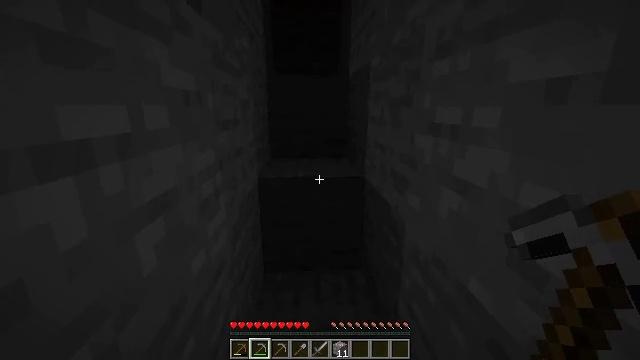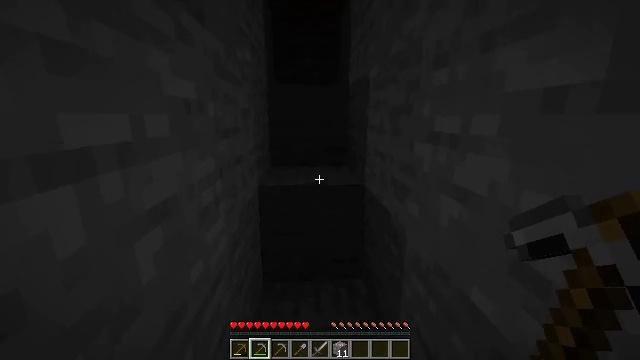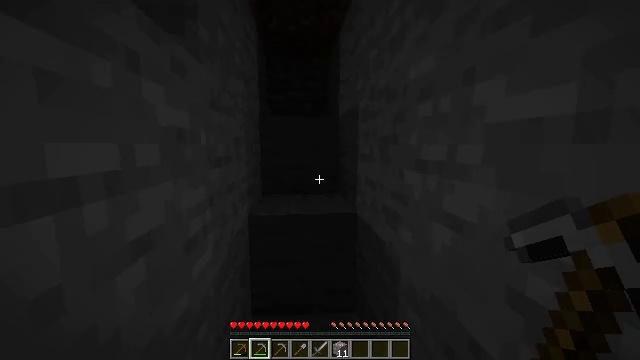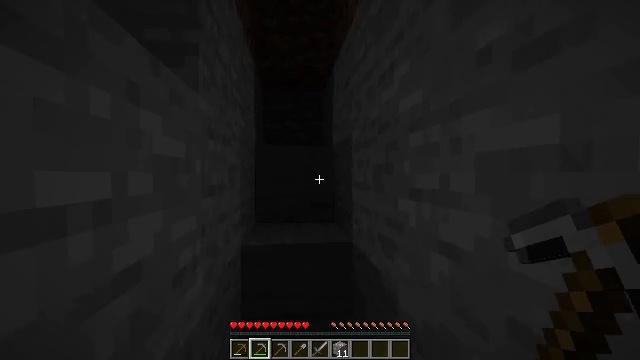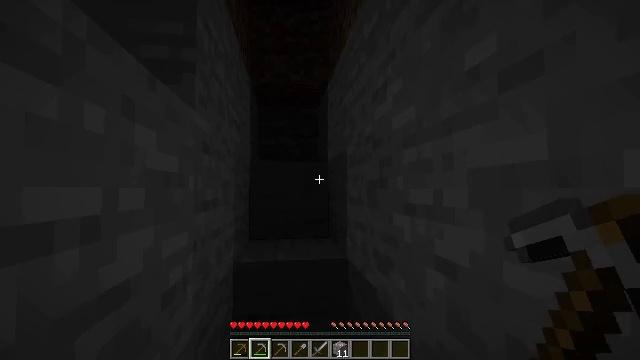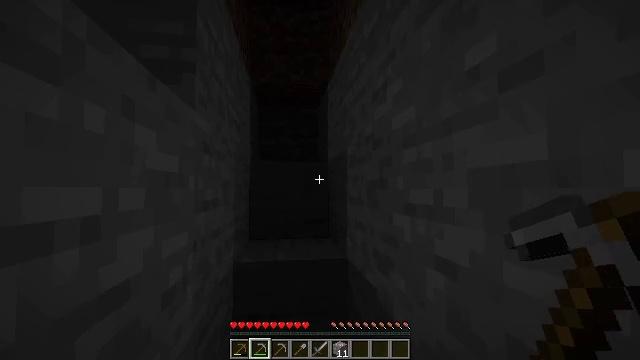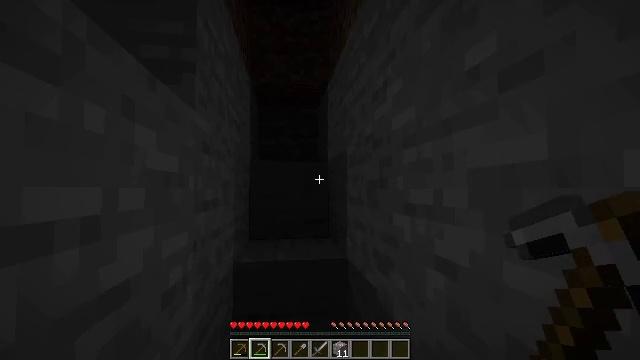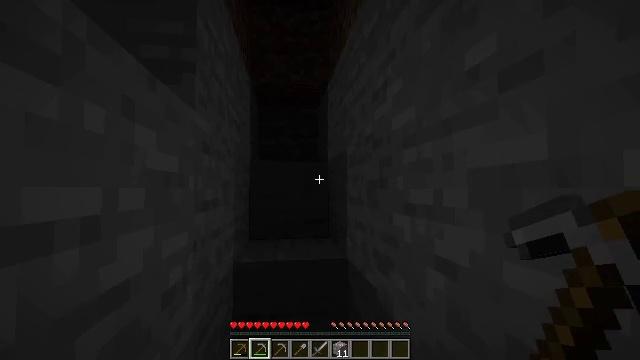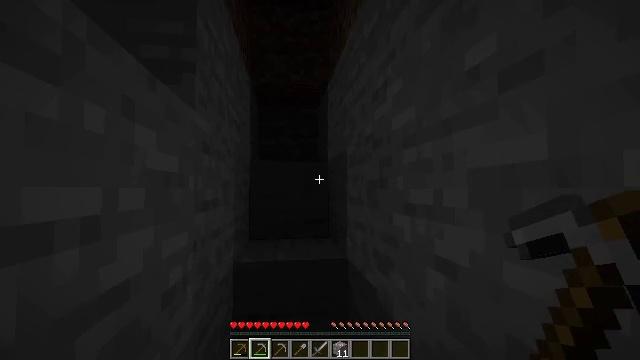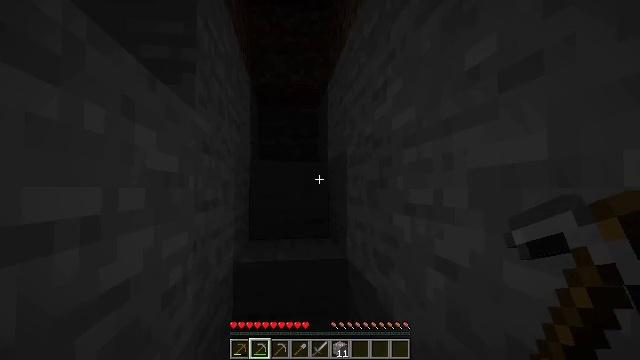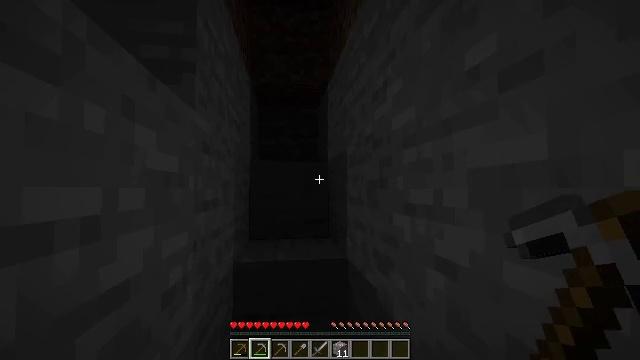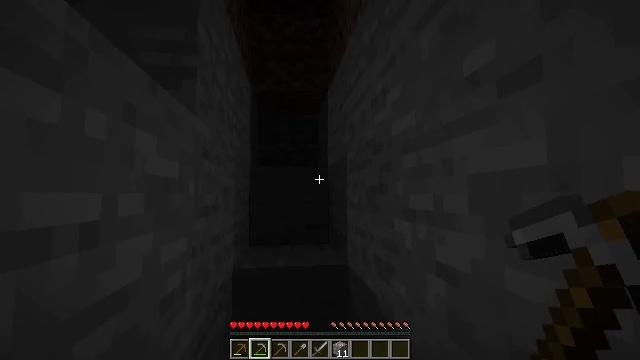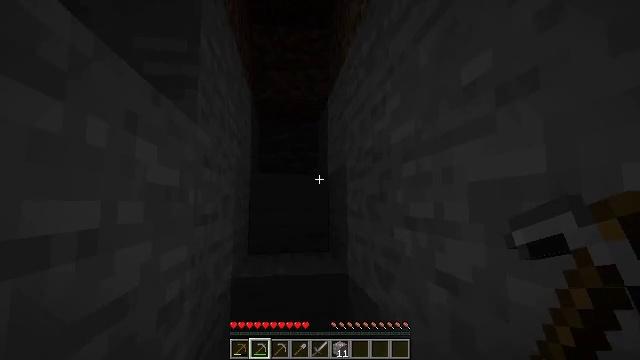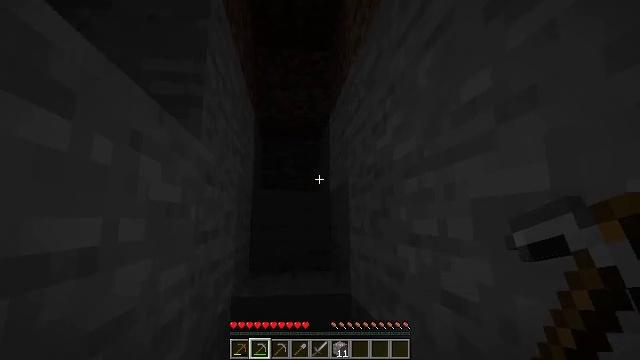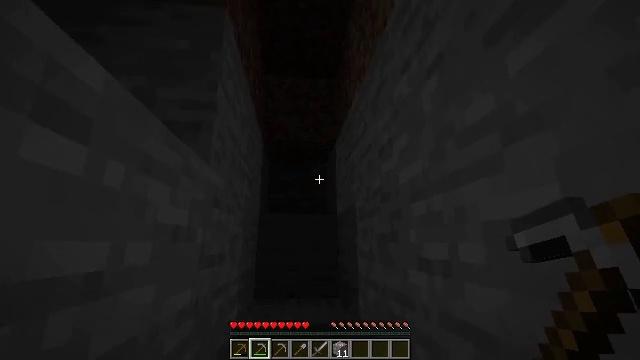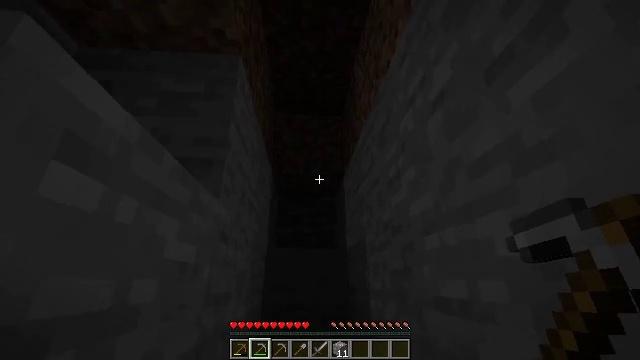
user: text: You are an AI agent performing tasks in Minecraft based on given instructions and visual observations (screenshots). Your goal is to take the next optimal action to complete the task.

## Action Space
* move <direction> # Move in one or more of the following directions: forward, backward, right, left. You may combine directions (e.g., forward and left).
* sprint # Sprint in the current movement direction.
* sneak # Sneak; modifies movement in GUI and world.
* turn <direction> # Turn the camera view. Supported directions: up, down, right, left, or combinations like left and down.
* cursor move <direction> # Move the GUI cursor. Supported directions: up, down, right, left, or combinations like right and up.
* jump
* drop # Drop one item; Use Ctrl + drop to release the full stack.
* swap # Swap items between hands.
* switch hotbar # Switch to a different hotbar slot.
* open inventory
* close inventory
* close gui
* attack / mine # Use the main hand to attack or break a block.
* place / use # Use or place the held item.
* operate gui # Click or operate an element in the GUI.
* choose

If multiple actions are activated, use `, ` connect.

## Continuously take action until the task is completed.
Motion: motion action
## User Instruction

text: Mine block crafting table.
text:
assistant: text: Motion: turn up
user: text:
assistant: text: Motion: turn right and up
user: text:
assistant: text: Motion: turn right and up
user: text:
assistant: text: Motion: turn right and up
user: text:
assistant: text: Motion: no_op
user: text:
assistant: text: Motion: no_op
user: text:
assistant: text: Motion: no_op
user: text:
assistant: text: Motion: no_op
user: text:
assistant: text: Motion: no_op
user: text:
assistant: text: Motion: no_op
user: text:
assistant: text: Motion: turn up
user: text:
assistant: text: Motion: turn up
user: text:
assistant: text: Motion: turn up
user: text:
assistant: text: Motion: turn left and up
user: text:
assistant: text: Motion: turn left and up
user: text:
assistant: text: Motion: turn left and up
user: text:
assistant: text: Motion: turn up
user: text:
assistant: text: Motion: turn right and up
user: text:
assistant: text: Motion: turn right and up
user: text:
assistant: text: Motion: turn right and up
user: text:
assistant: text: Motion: turn up
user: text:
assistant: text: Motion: turn up
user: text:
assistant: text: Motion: no_op
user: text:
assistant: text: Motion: no_op
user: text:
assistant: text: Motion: no_op
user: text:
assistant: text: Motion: no_op
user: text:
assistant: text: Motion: no_op
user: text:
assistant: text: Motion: no_op
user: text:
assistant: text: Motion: no_op
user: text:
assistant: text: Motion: no_op